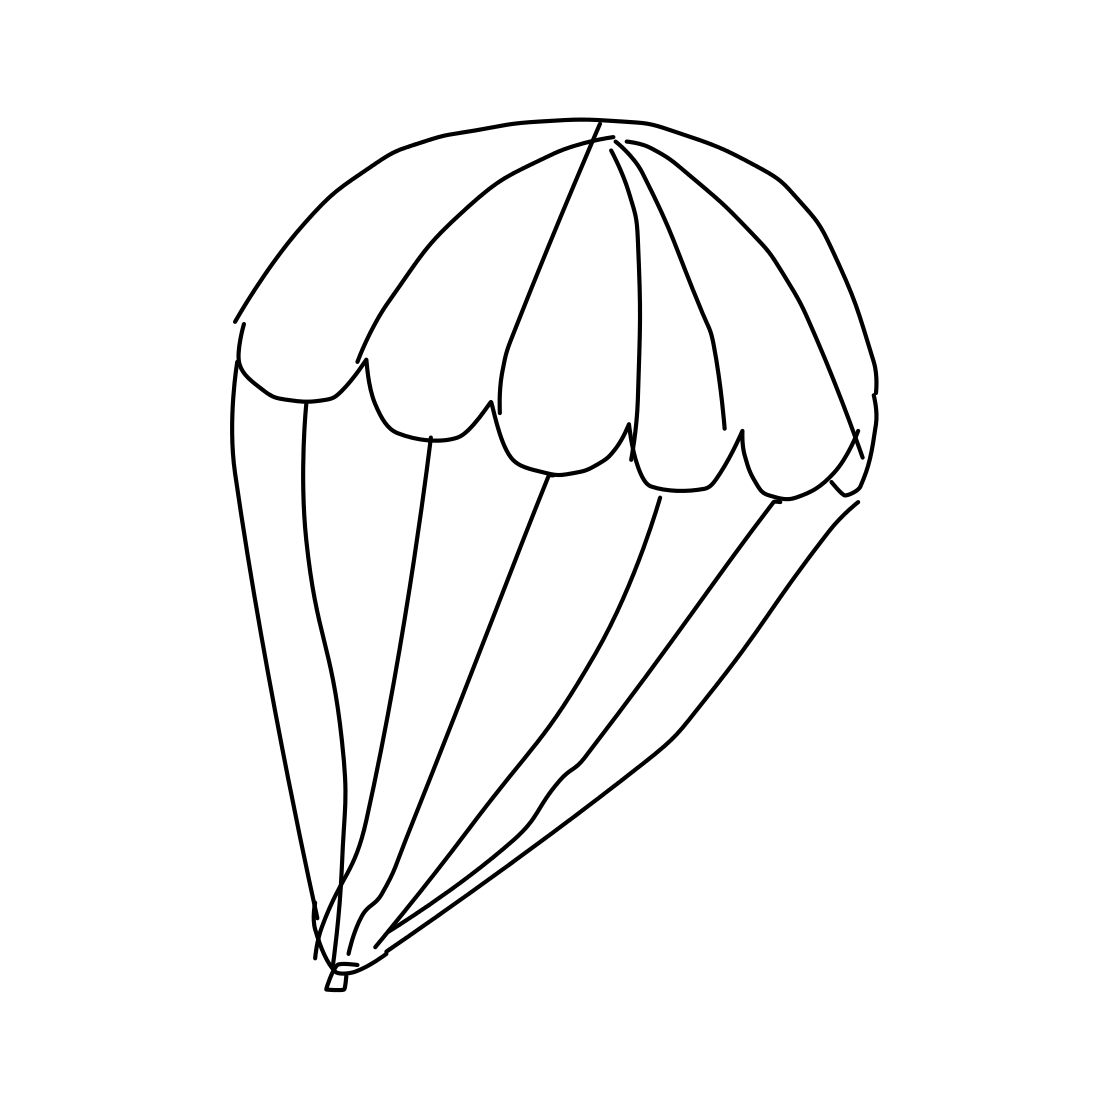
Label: parachute